Question: As you can see the code from my Visual Studio Code, it won't let me type within the text input if I render the code

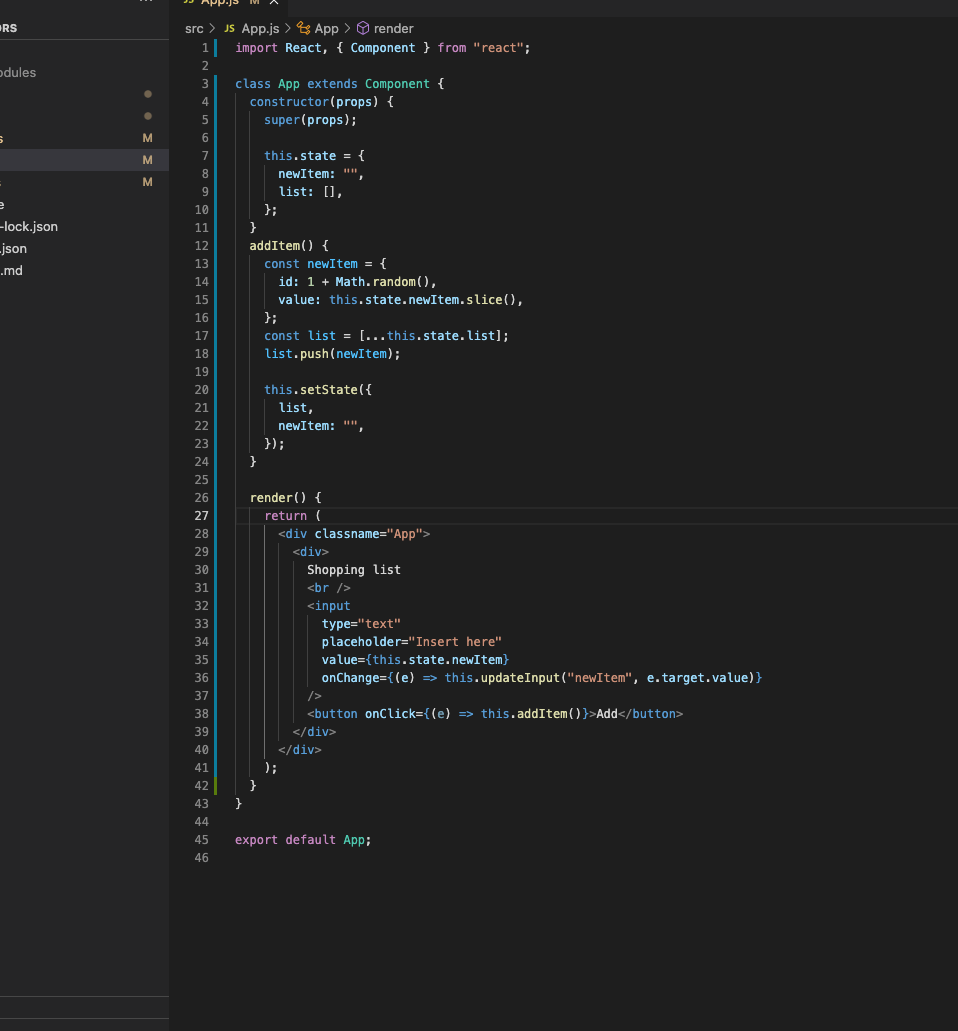
Answer: The onChange event on invokes (updateInput) function.
Which doesn't exist or declared inside the component, if you sent it as a prop use :
'this.props.updateInput(_params_)'
<URL>